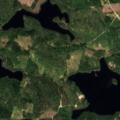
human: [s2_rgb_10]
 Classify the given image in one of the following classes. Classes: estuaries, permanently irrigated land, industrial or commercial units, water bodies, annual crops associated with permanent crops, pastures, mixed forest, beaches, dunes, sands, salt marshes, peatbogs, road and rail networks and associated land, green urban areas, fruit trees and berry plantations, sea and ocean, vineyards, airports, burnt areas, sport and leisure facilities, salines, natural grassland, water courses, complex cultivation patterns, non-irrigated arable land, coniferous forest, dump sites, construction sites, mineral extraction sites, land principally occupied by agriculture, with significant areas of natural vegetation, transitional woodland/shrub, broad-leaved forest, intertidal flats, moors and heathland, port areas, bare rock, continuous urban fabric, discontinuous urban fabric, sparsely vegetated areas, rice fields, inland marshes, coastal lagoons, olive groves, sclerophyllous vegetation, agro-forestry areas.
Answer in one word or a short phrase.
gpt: coniferous forest, mixed forest, water bodies